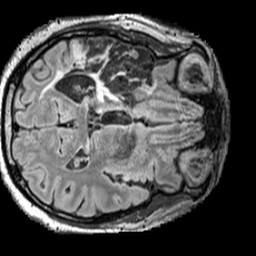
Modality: FLAIR
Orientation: axial
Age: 41
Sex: male
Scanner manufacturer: siemens
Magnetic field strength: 3 T
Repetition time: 5 s
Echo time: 0.387 s